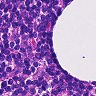
Metastatic tissue present: no